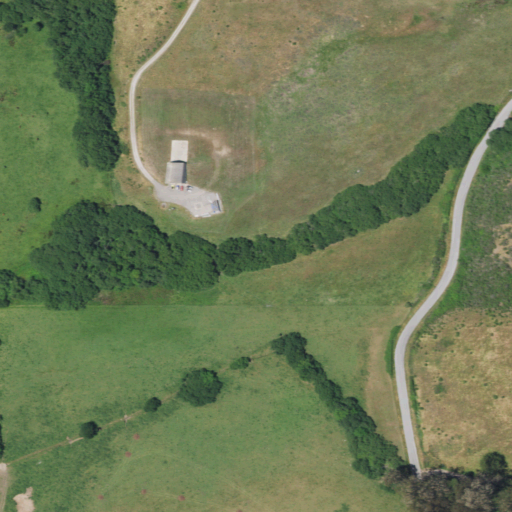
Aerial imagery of valley in California named Tahana Gulch containing shrub, grassland, open development, herbaceous wetlands, low intensity development, woody wetlands, medium intensity development, and mixed forest